Field crop: maize
Growth stage: 1
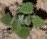
Species: chenopodium